Question: I have the following two time series :

The x-axis is over 10000 values. Now, if I break them up into sliding windows, then I don't get a correlation since well, individually they aren't correlating. However, you can see that in the larger picture, they do correlate. I need to show this correlation. Can anyone please give me pointers on how to do this?
I am working in Matlab & Python, but I mainly need an overview really. Thanks!
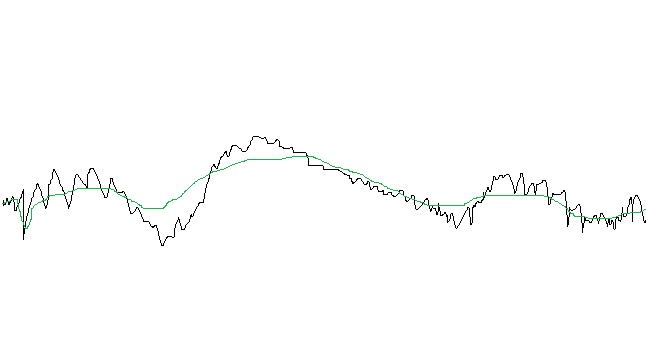
Answer: I suggest two things to show the overall correlation, in . Let the 'x1', 'x2' vectors denote your data.
- 'c = corrcoef(x1,x2)''c(2,1)'<URL>
If your vectors contain 'NaN''s, you should first remove them:
'''
ind = ~(isnan(x1)|isnan(x2));
x1 = x1(ind);
x2 = x2(ind);
'''
For example: the following two example vectors give 'c=0.91', and the cloud shape makes it obvious that there is significant correlation: